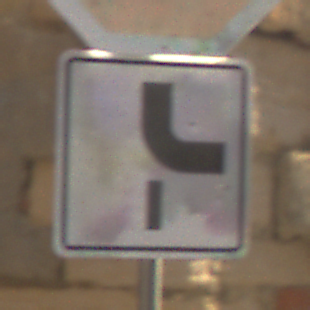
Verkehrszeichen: VerlaufVorfahrtsstrasse10
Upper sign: Stop
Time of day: Midday
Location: Outdoor (Urban)
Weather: Clear
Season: NotSpecified
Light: Natural